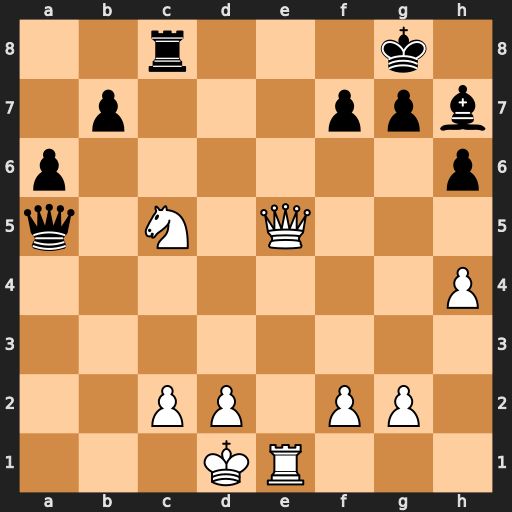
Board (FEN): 2r3k1/1p3ppb/p6p/q1N1Q3/7P/8/2PP1PP1/3KR3
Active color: w
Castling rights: -
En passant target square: -
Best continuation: Qe8+ Rxe8 Rxe8#